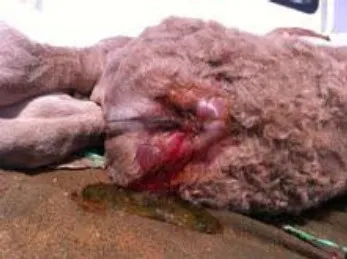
Surgical correction of atresia ani (Note presence of meconium on the ground).
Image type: medical_photograph (other_medical_photograph)